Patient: sex F, age 52
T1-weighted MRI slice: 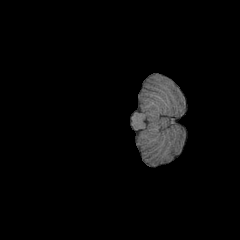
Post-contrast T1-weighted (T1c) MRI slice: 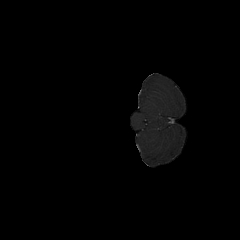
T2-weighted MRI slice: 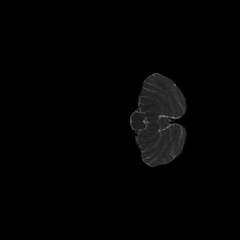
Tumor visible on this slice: no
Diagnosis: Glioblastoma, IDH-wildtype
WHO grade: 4